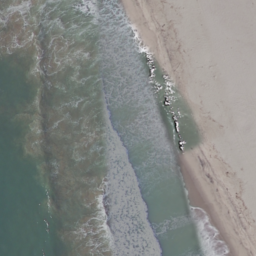
Label: beach